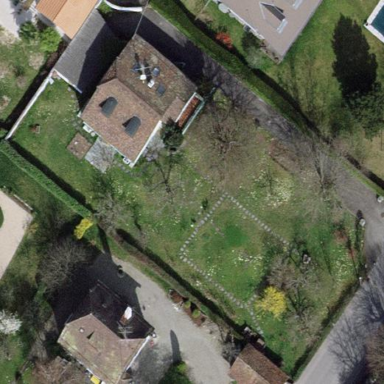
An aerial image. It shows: Garden enclosed by fence.